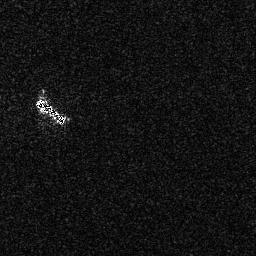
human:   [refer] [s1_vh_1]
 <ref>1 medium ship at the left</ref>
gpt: <box>[[13, 37, 25, 48, 0]]</box>